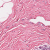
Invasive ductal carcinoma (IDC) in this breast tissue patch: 0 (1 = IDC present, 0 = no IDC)